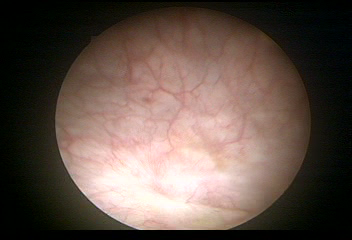
Modality: WLC
Class: Normal mucosa
Bladder cancer association: No